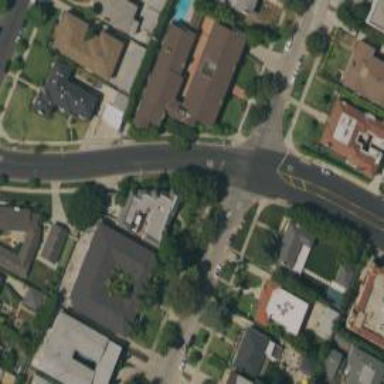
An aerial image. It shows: Road with stop sign.